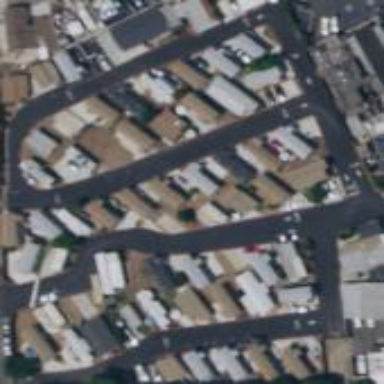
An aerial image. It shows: Trailer park.